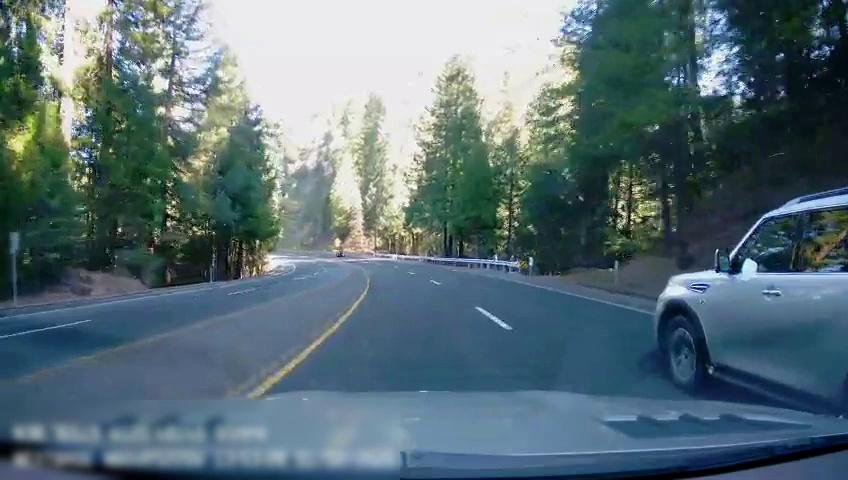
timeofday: Day
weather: Sunny
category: Drivable Space
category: Vehicles | SUV
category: Lanes | Current Lane
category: Lanes | Alternate Lane
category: Lanes | Current Lane
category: Lanes | Alternate Lane
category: Lanes | Opposite Lane
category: Lanes | Opposite Lane
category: Lanes | Opposite Lane
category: Traffic | Signs